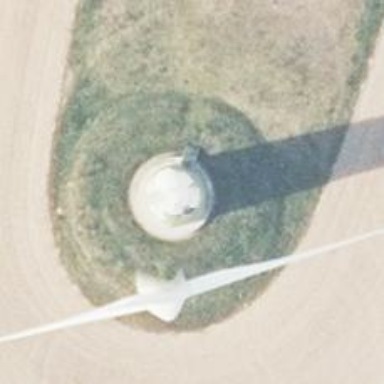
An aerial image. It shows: Wind generator using horizontal axis wind turbines.